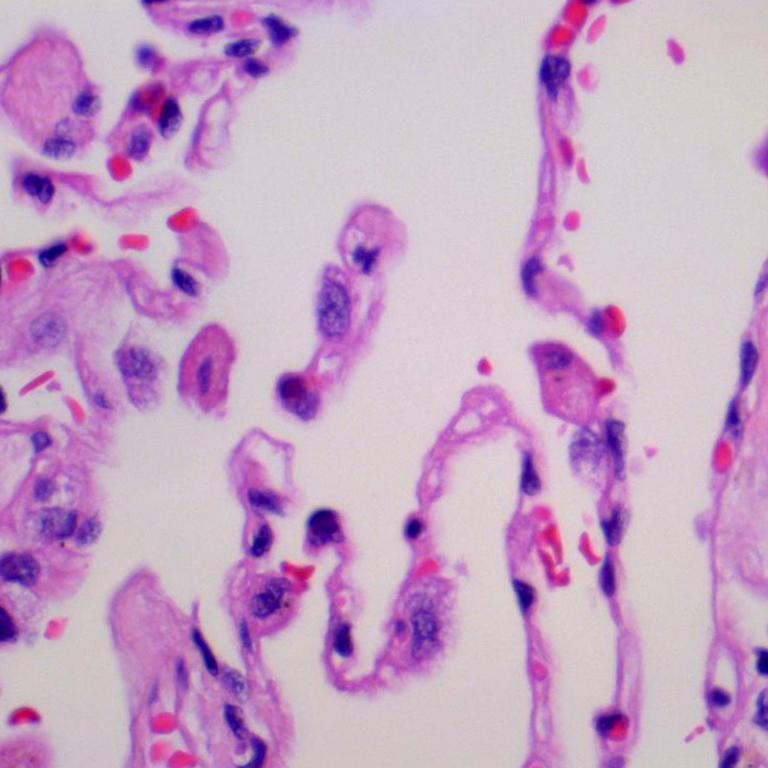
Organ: lung
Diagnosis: benign